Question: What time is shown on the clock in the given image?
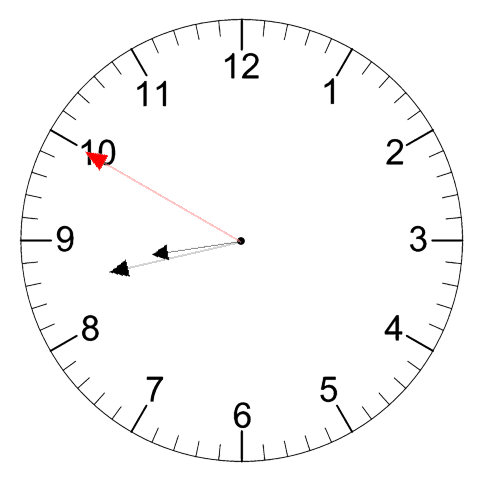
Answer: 08:42:50